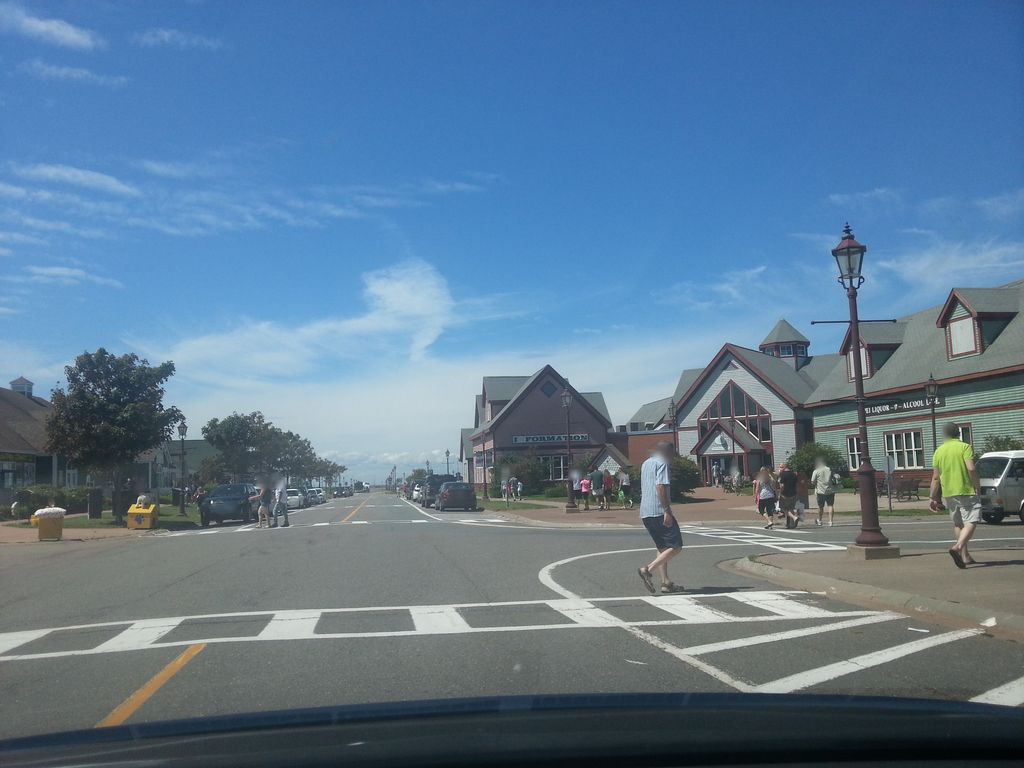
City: charlottetown